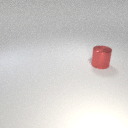
large red metal cylinder